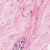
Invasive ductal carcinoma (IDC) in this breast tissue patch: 0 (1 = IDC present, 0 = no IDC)